九年级 · 变换几何
(本小题8.0分)

如图所示, 在正方形网格中, $\triangle A B C$ 为格点三角形(顶点都是格点), 将 $\triangle A B C$ 绕点 $A$ 按逆时针方向旋转 $90^{\circ}$ 得到 $\triangle A B_{1} C_{1}$.

(1)在正方形网格中, 作出 $\triangle A B_{1} C_{1}$. (不要求写作法)

(2)设网格小正方形的边长为 $1 \mathrm{~cm}$, 求线段 $A B$ 所扫过的图形的面积. (结果保留 $\pi$ )

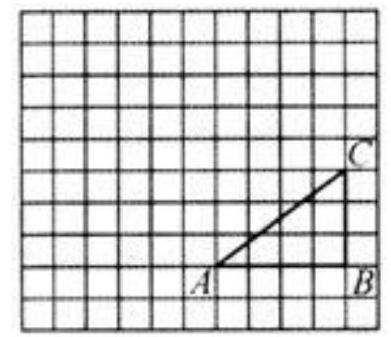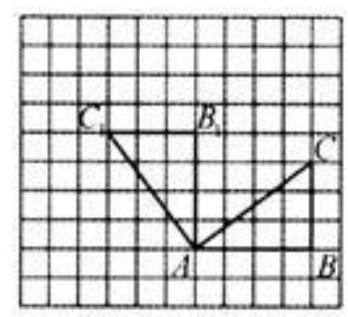
答案: 解: (1) $\triangle A B_{1} C_{1}$ 如图所示;

(2)阴影部分即为旋转过程中线段 $A B$ 扫过的图形, 如(1)中所示,

旋转过程中线段 $A B$ 扫过的图形为圆心角为 $90^{\circ}$, 半径为 4 的扇形, 所以, 面积为 $\frac{1}{4} \times \pi \times 4^{2}=4 \pi \mathrm{cm}^{2}$.

解析: 本题考查旋转作图和扇形的面积计算.

(1)按照题目要求将 $\triangle A B C$ 绕点 $A$ 按逆时针方向旋转 $90^{\circ}$, 画出图形;

(2)根据旋转的知识可知, 线段 $A B$ 所扫过的图形为圆心角为 $90^{\circ}$, 半径为 4 的扇形, 就是圆面积的 $\frac{1}{4}$,就可得出答案.